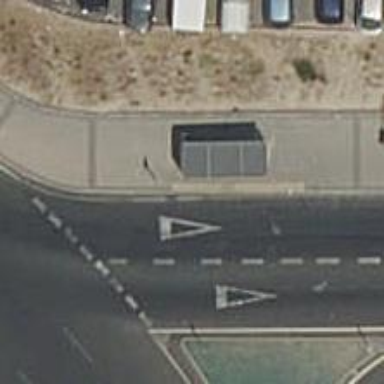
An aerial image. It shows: Bus stop with shelter. It is platform for public transport.